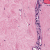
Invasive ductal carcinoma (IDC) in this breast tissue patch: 0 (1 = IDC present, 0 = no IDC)